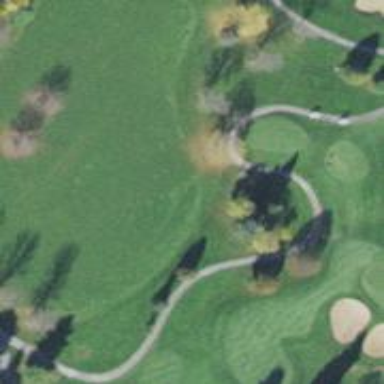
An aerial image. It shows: Path used for both walking and golf.